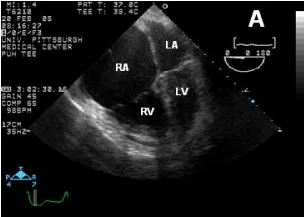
(A) An end-systolic mid esophageal 4-chamber view frame showing the markedly dilated right atria (RA) and ventricle (RV). The left atria (LA) and left ventricle (LV) are also seen in this picture.
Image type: radiology (ultrasound)